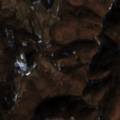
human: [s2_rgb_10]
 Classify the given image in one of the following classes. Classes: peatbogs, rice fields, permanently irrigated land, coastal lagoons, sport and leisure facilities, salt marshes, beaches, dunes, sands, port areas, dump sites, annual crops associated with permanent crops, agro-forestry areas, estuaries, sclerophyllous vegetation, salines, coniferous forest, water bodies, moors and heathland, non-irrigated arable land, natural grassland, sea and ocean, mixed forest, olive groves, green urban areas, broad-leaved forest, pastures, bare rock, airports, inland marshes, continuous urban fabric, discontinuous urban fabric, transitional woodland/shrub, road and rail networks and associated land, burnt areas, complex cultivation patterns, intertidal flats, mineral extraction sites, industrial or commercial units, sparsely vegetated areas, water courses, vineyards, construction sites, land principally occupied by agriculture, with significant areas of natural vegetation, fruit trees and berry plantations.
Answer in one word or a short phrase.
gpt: complex cultivation patterns, land principally occupied by agriculture, with significant areas of natural vegetation, broad-leaved forest, transitional woodland/shrub